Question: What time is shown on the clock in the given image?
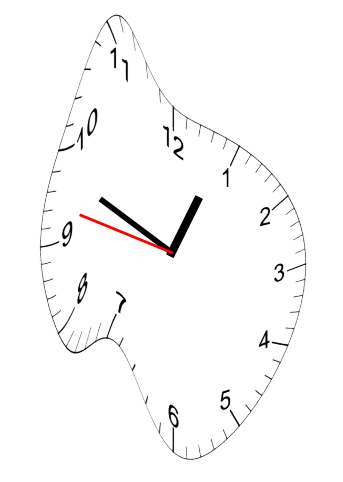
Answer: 12:48:47